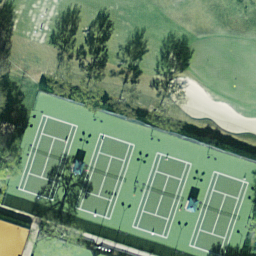
Label: tennis court